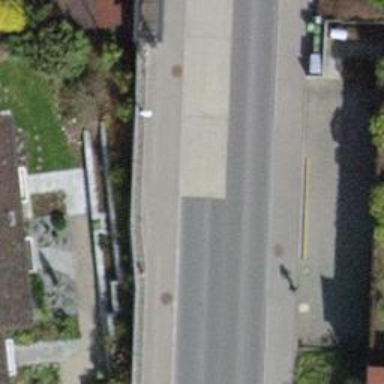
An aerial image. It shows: Platform with shelter for public transport.